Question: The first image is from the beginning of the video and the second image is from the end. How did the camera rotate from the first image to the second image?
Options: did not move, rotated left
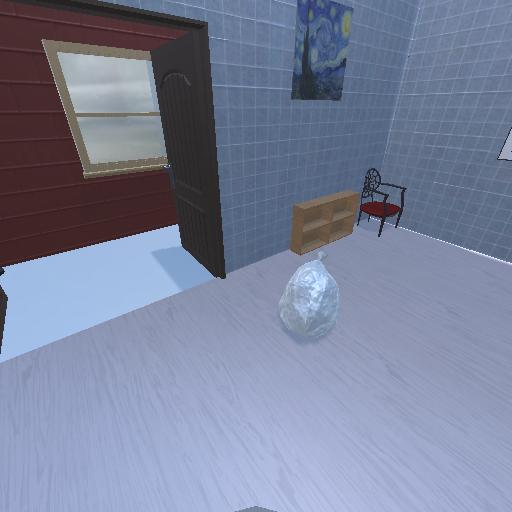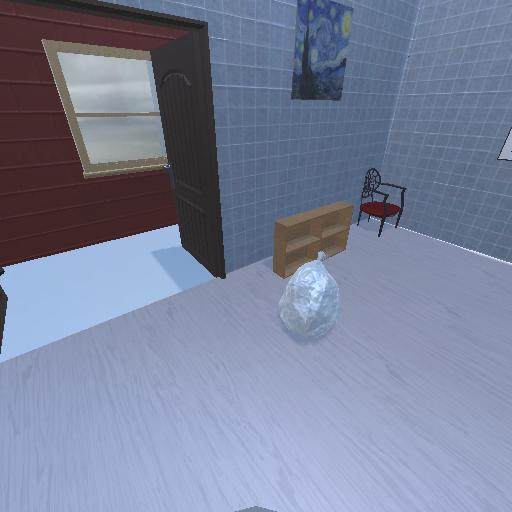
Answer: did not move